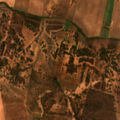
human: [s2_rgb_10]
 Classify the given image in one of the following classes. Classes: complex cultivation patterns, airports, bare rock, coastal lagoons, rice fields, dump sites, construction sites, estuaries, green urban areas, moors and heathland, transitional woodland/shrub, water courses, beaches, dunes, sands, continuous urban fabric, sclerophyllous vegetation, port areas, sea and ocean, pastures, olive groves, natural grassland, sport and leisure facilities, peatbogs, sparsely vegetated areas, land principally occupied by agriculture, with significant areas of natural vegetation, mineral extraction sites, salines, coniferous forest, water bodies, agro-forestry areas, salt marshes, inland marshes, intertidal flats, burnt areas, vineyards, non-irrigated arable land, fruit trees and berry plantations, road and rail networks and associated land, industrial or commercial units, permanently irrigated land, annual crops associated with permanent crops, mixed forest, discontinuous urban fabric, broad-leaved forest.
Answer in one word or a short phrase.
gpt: non-irrigated arable land, complex cultivation patterns, land principally occupied by agriculture, with significant areas of natural vegetation, broad-leaved forest, transitional woodland/shrub